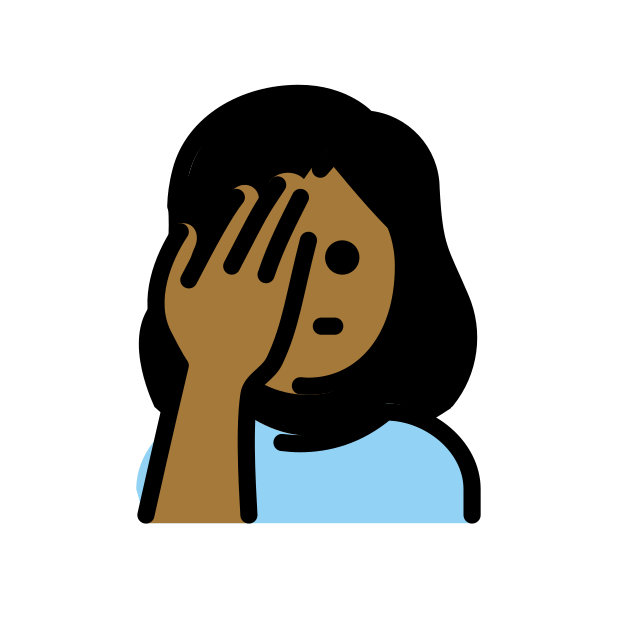
woman facepalming: medium-dark skin tone